如图所示，在正方体 \(ABCD-A_1B_1C_1D_1\) 中，棱长为 2，\(P_1,P_2,\dots,P_{12}\) 分别为各棱的中点，则 \(\overrightarrow{AA_1} \cdot \overrightarrow{AP_i}(i=1,2,\dots,12)\) 的不同值有 \underline{\quad\quad} 个。

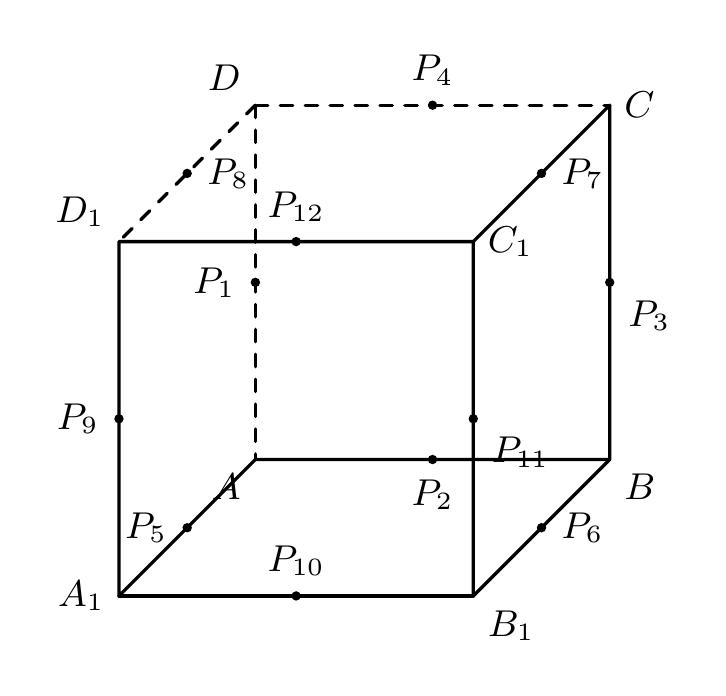
【解答】
【答案】\(\boldsymbol{3}\)

\vspace{1em}
\noindent
【分析】建立空间直角坐标系，然后得到各点坐标，算出 \(\overrightarrow{AA_1}\) 和 \(\overrightarrow{AP_i}(i=1,2,\dots,12)\)，利用数量积即可得到答案。

\vspace{1em}
\noindent
【详解】解：以点 \(D\) 为坐标原点，\(DA\) 为 \(x\) 轴，\(DC\) 为 \(y\) 轴，\(DD_1\) 为 \(z\) 轴建立空间直角坐标系，

则 \(A(2,0,0)\)，\(A_1(2,0,2)\)，\(P_1(1,0,0)\)，\(P_2(2,1,0)\)，\(P_3(1,2,0)\)，\(P_4(0,1,0)\)，\(P_5(2,0,1)\)，\(P_6(2,2,1)\)，\(P_7(0,2,1)\)，\(P_8(0,0,1)\)，\(P_9(1,0,2)\)，\(P_{10}(2,1,2)\)，\(P_{11}(1,2,2)\)，\(P_{12}(0,1,2)\)，

所以 \(\overrightarrow{AA_1} = (0,0,2)\)，\(\overrightarrow{AP_1} = (-1,0,0)\)，\(\overrightarrow{AP_2} = (0,-1,0)\)，\(\overrightarrow{AP_3} = (-1,2,0)\)，\(\overrightarrow{AP_4} = (-2,1,0)\)，\(\overrightarrow{AP_5} = (0,0,1)\)，\(\overrightarrow{AP_6} = (0,2,1)\)，\(\overrightarrow{AP_7} = (-2,2,1)\)，\(\overrightarrow{AP_8} = (-2,0,1)\)，\(\overrightarrow{AP_9} = (-1,0,2)\)，\(\overrightarrow{AP_{10}} = (0,1,2)\)，\(\overrightarrow{AP_{11}} = (-1,2,2)\)，\(\overrightarrow{AP_{12}} = (-2,1,2)\)。

所以

\begin{align*}
\overrightarrow{AA_1} \cdot \overrightarrow{AP_1} &= 0, \quad \overrightarrow{AA_1} \cdot \overrightarrow{AP_2} = 0, \quad \overrightarrow{AA_1} \cdot \overrightarrow{AP_3} = 0, \quad \overrightarrow{AA_1} \cdot \overrightarrow{AP_4} = 0, \\
\overrightarrow{AA_1} \cdot \overrightarrow{AP_5} &= 2, \quad \overrightarrow{AA_1} \cdot \overrightarrow{AP_6} = 2, \quad \overrightarrow{AA_1} \cdot \overrightarrow{AP_7} = 2, \quad \overrightarrow{AA_1} \cdot \overrightarrow{AP_8} = 2, \\
\overrightarrow{AA_1} \cdot \overrightarrow{AP_9} &= 4, \quad \overrightarrow{AA_1} \cdot \overrightarrow{AP_{10}} = 4, \quad \overrightarrow{AA_1} \cdot \overrightarrow{AP_{11}} = 4, \quad \overrightarrow{AA_1} \cdot \overrightarrow{AP_{12}} = 4,
\end{align*}

则 \(\overrightarrow{AA_1} \cdot \overrightarrow{AP_i}(i=1,2,\dots,12)\) 有 \(3\) 个不同的值，

\vspace{1em}
\noindent
故答案为：\(\boldsymbol{3}\)。
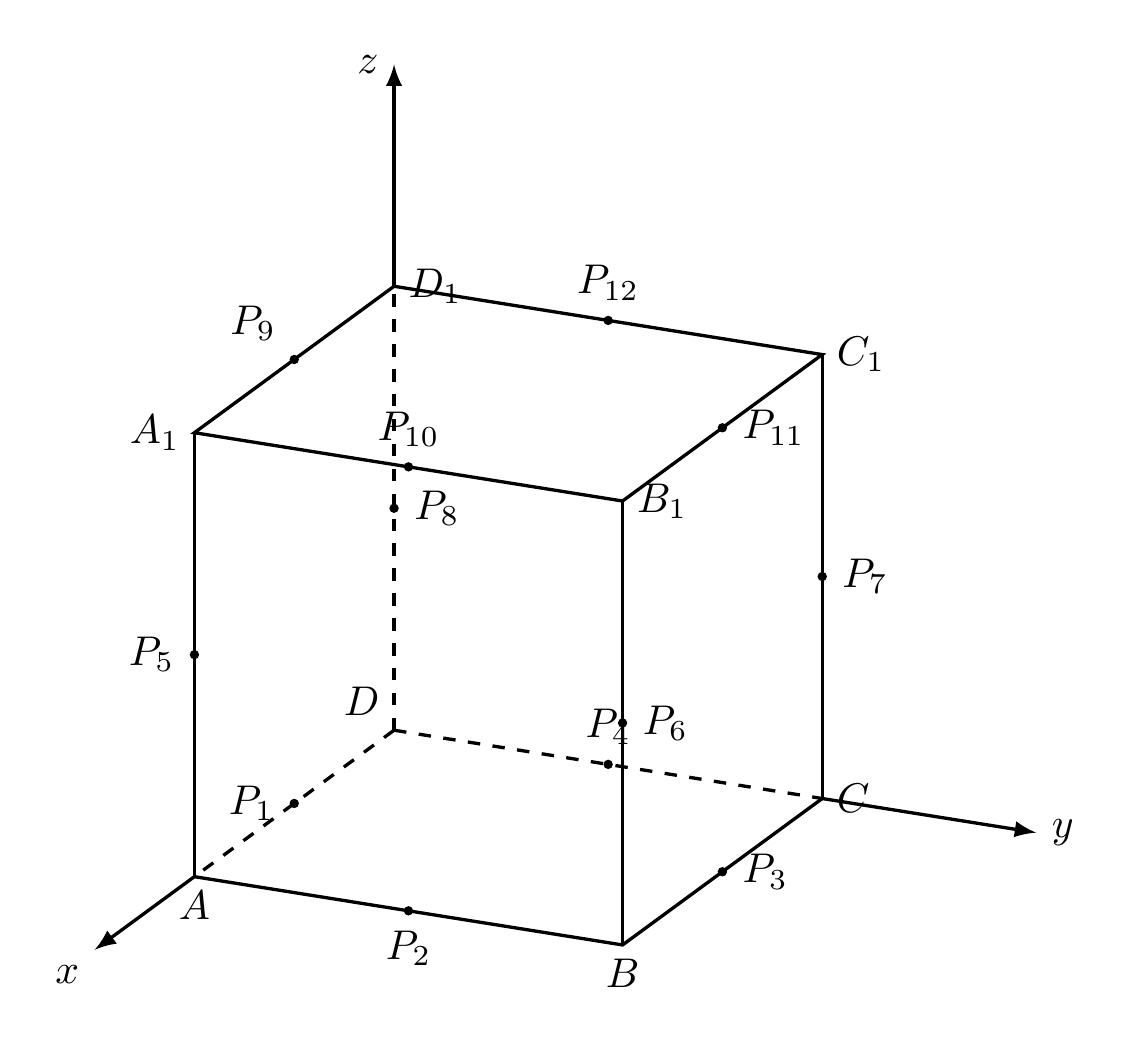